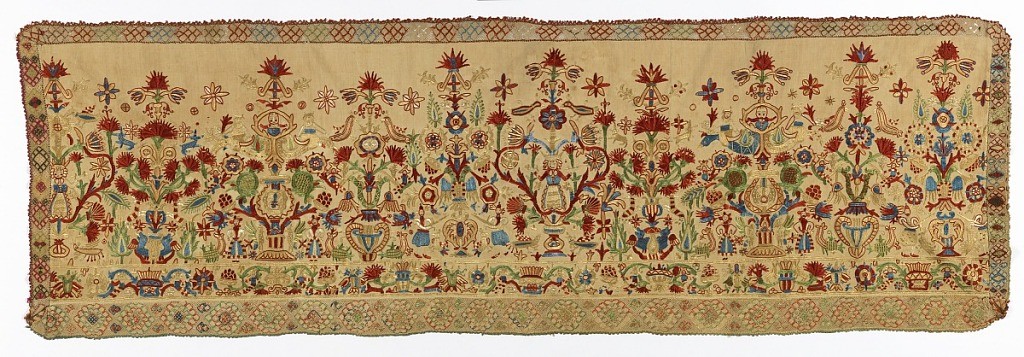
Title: Panel
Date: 18th century
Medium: silk embroidery on linen foundation Technique: embroidered in brick stitch on plain weave with withdrawn element work
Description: Narrow panel, possibly part of a curtain, in dark natural linen, sheer plain weave, embroidered in polychrome silks in blue, red, violet, yellow, light blue and white, with blue and red predominating. Central motif of a palmette with sprays springing from top and sides, flowers and heavy leaf. Narrow border at one end.